Current action and preconditions to check: path_clear

Your task: For each precondition in the list above, predict whether it will hold at this action.

Consider the current scene as observed from the mobile robot's camera, and analyze the predicted future states of all dynamic agents (e.g., people, animals, vehicles, or any moving entities) within the NEXT SECOND.

IMPORTANT: Only answer "very likely" if you are absolutely certain—based on strong, clear evidence—that a dynamic agent will violate the precondition in the predicted future state. Do NOT answer "very likely" for unlikely, ambiguous, or low-probability risks.

Ask yourself for each precondition: Is there a high probability, with clear and convincing evidence, that the predicted future states of any dynamic agent will interfere with the predicted future state of the currently executing action within the NEXT SECOND, causing that precondition to fail?

Assess the risk level based on these predictions. Use "likely" or "very likely" if motions create a clear risk of interference.

Use "neutral" or "improbable" if agents are nearby but their predicted paths are clearly diverging or non-conflicting.

Failure Risk Categories: "very improbable", "improbable", "neutral", "likely", "very likely"

Answer Format: Output ONLY the probability_of_failure value from these categories: "very improbable", "improbable", "neutral", "likely", "very likely"

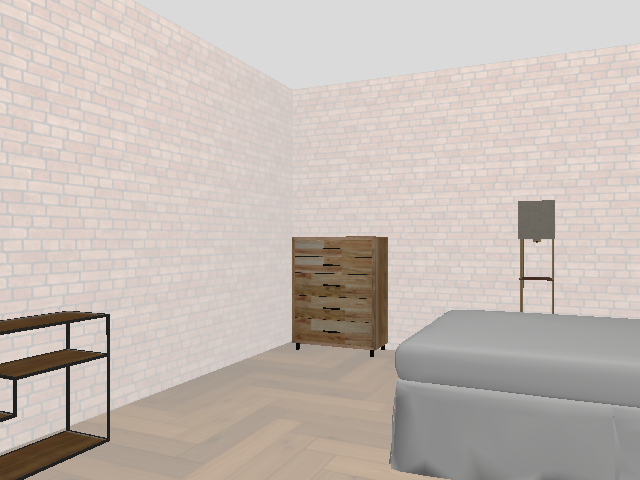

Answer: very improbable